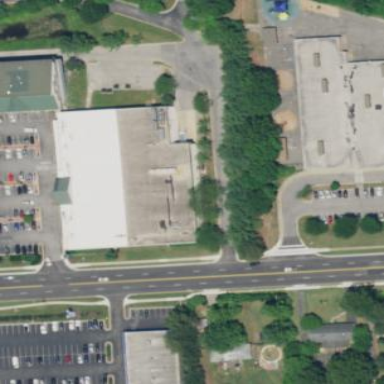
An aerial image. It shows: Retail building housing supermarket.